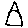
Label: triangle